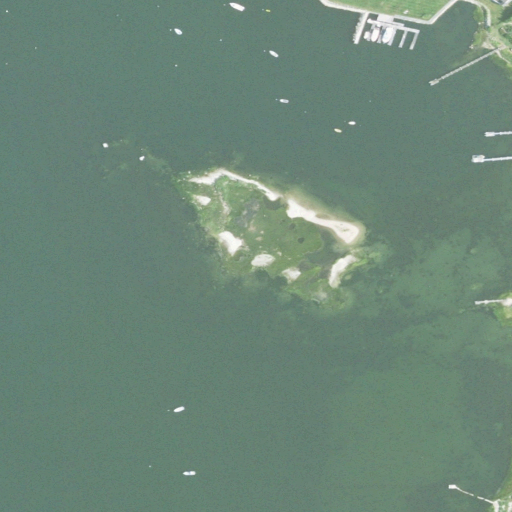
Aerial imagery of island in Rhode Island named Walker Island containing open water, herbaceous wetlands, medium intensity development, open development, barren land, low intensity development, and mixed forest